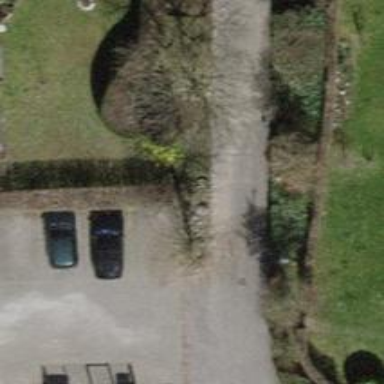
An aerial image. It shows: Bollard.